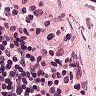
Metastatic tissue present: no